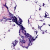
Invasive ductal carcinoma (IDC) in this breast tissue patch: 0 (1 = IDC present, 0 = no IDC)